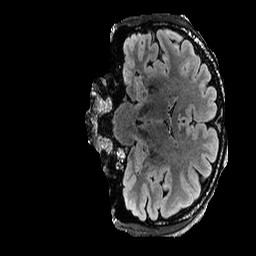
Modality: FLAIR
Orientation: coronal
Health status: ill
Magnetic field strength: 3 T